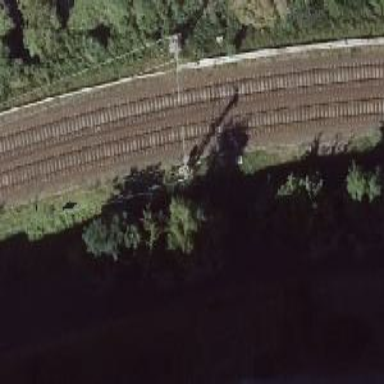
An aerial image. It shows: Catenary mast for power lines.